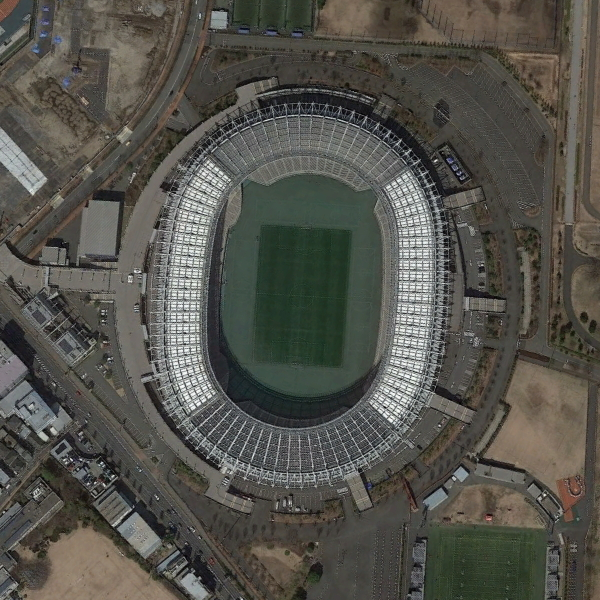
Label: Stadium